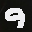
Label: 9